Field crop: maize
Growth stage: 2
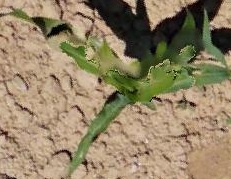
Species: maize